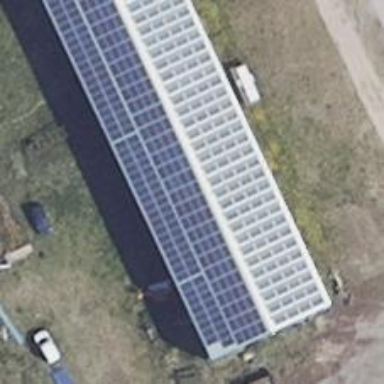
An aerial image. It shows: Small solar photovoltaic panel generator is producing electricity.